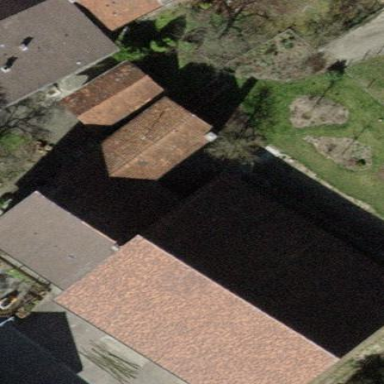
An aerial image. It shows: Farm building with gabled roof.